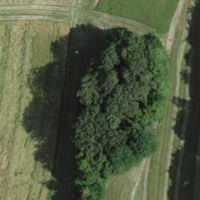
EUNIS habitat code: 52
Species observed at this site:
Salvia pratensis